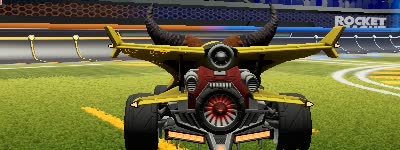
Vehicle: aftershock